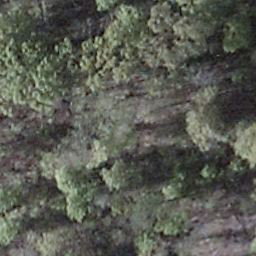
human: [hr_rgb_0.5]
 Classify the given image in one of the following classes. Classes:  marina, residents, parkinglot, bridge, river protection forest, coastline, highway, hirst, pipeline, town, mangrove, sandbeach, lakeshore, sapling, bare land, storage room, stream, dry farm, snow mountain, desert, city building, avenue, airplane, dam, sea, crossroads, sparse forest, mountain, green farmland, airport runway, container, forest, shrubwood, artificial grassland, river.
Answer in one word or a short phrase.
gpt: shrubwood